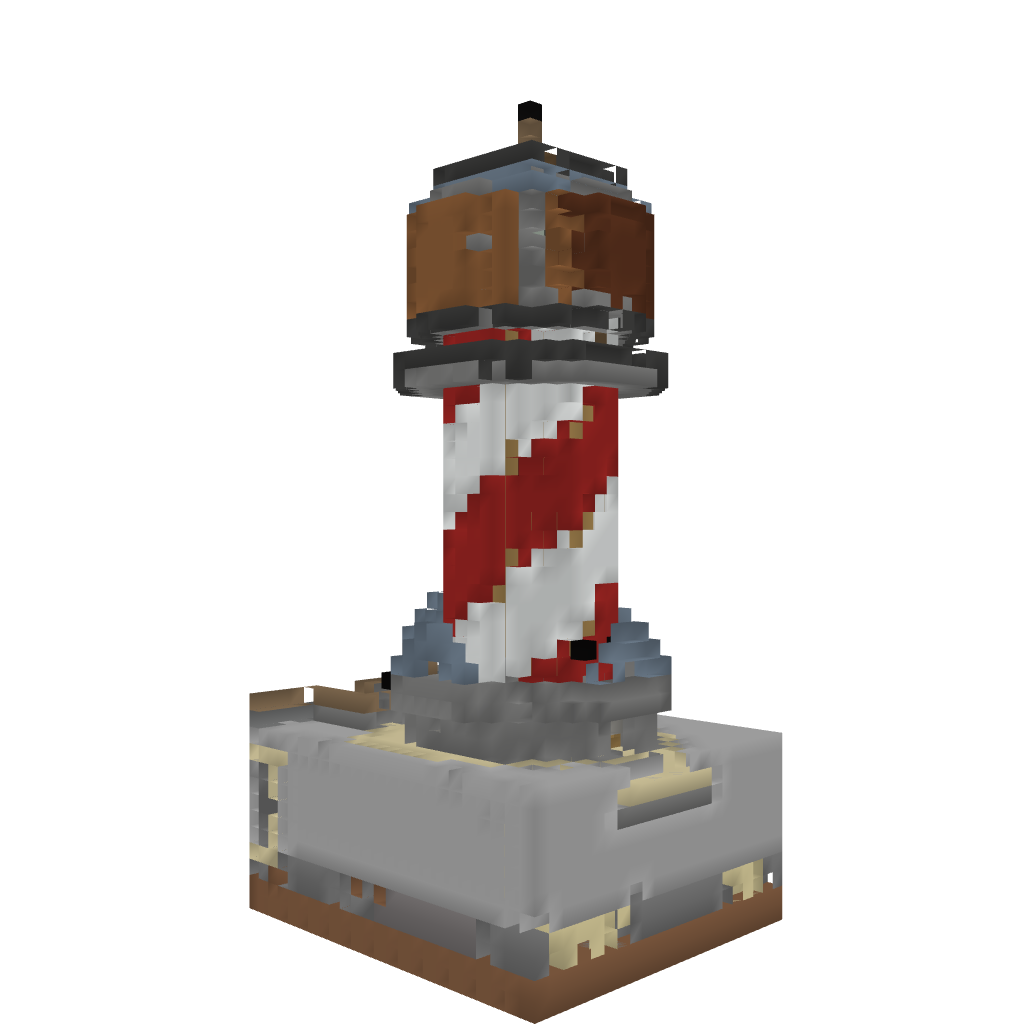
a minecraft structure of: Functional Redstone Lighthouse